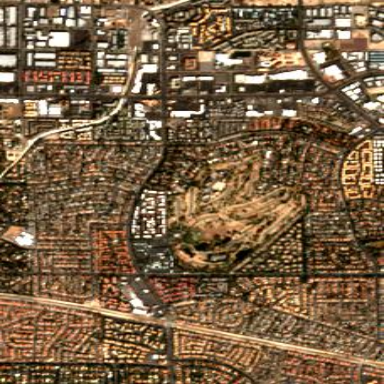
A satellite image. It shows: Golf course surrounded by greenery.